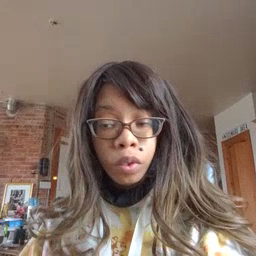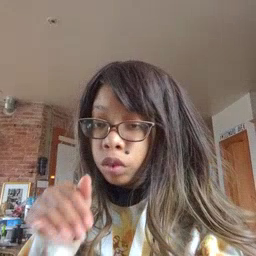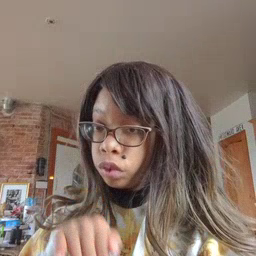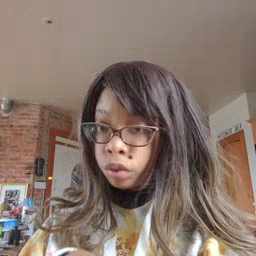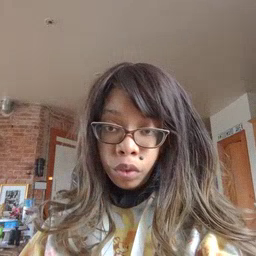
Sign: into